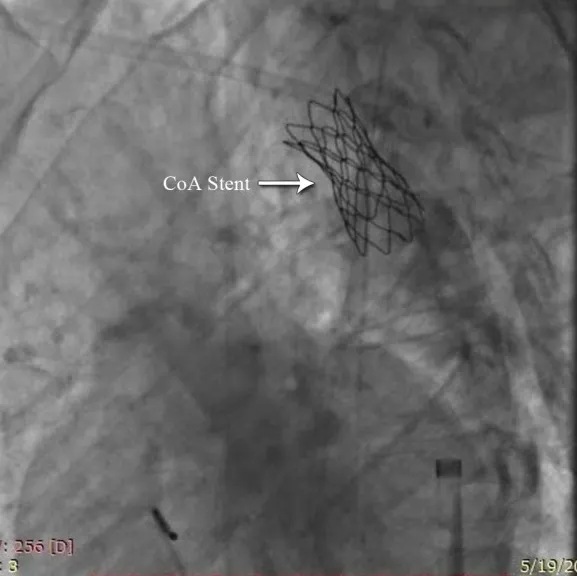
B) Percutaneous transluminal angioplasty is done successfully and the stent is seen in the proper position.
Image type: radiology (x_ray)